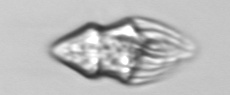
Label: Strombidium_inclinatum